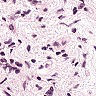
Metastatic tissue present: no